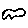
Label: cloud